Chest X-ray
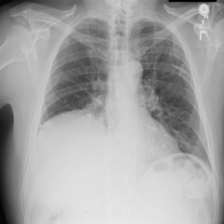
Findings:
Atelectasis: negative
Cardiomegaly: negative
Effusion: negative
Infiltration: negative
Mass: negative
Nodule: negative
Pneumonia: negative
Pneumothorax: negative
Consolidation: negative
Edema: negative
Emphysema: negative
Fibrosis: negative
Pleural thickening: negative
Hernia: negative